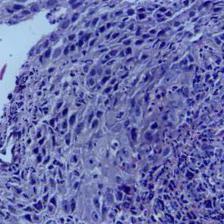
Diagnosis: OSCC